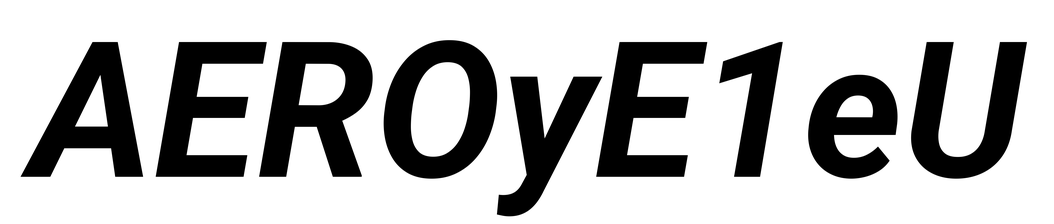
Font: Roboto-Italic_Bold_Italic